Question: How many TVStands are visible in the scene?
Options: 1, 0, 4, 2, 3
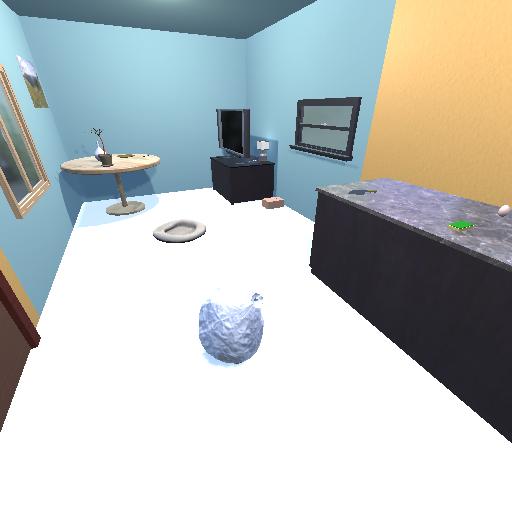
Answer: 1